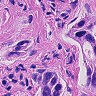
Metastatic tissue present: yes